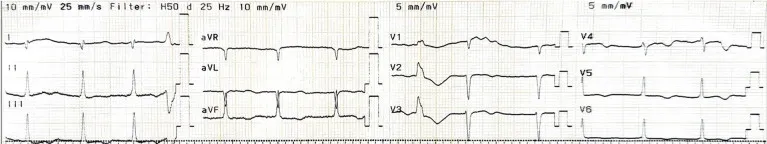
Pre-operative electrocardiogram. Atrial fibrillation with moderate ventricular response accompanied by T wave inversion in V2-6, poor R wave progression and premature ventricular complex.
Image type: electrography (ekg)